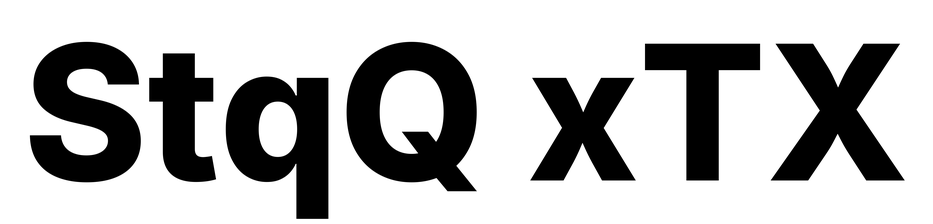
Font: Inter_ExtraBold